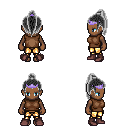
a pixel art fantasy rpg character, female body template, human, dark skin, brown sleeveless shirt, gold greaves, gray long topknot hairstyle, purple tiara, maroon shoes, four views (front, back, left, right), 2x2 character sprite sheet, small pixel art, hard edges, no anti-aliasing